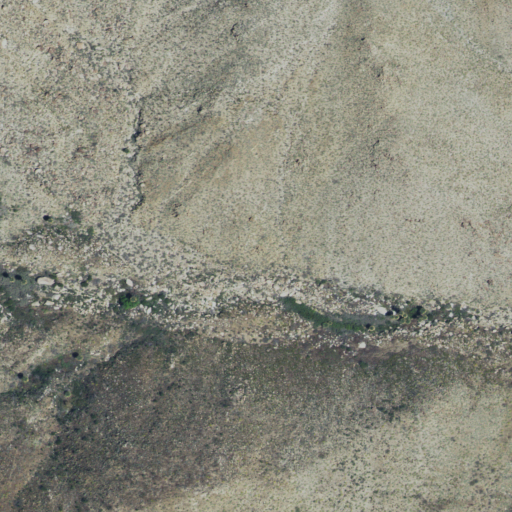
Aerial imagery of depression(s) in California named Bennis Bowl containing shrub and grassland